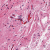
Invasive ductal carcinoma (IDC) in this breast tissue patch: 0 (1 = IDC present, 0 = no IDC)